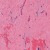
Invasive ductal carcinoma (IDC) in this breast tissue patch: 0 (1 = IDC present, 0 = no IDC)